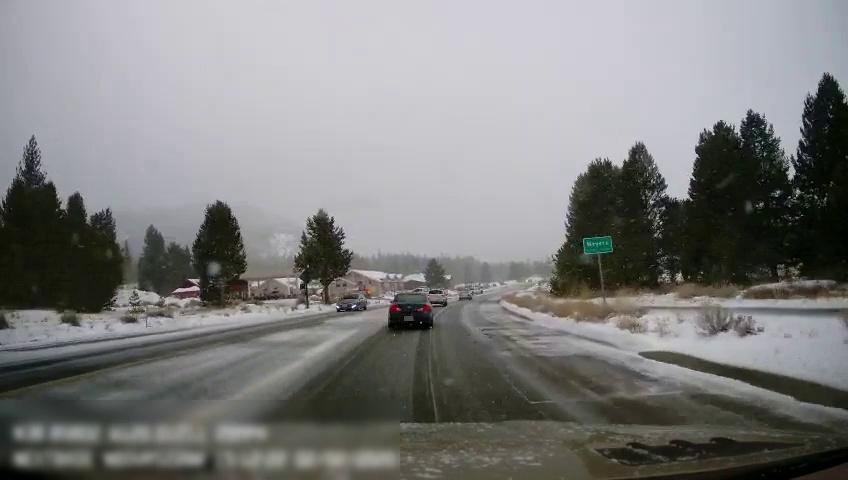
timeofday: Day
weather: Snowy
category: Drivable Space
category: Vehicles | Truck
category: Vehicles | Car
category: Vehicles | SUV
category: Vehicles | Car
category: Vehicles | Car
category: Lanes | Current Lane
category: Traffic | Signs